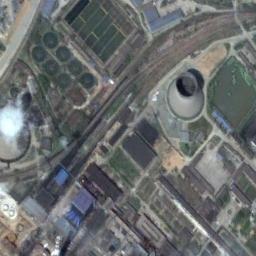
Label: thermal_power_station